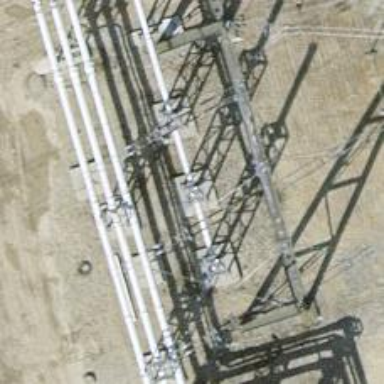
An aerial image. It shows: Three cables.